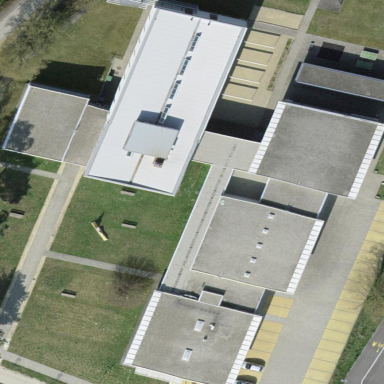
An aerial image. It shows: College building.